Aerial crown-view tile of a tropical tree (Barro Colorado Island, Panama), acquired 20250616:
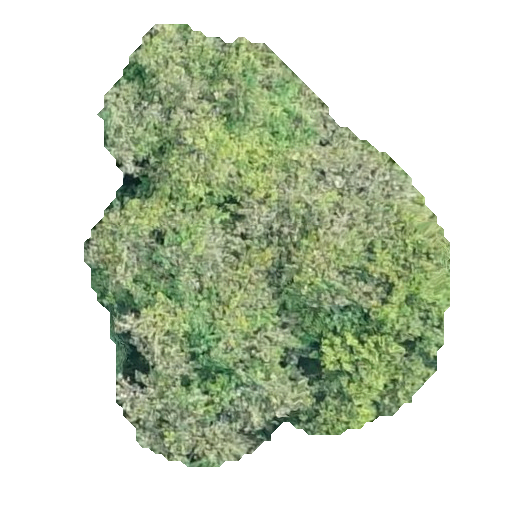
Species: Luehea seemannii
GBIF accepted scientific name: Luehea seemannii
Crown area: 166.891 m²